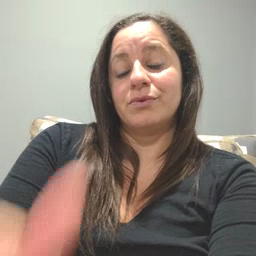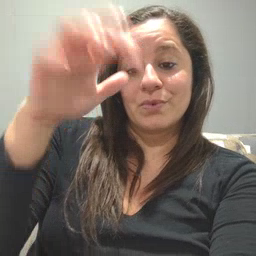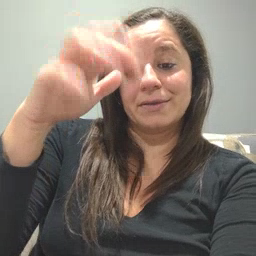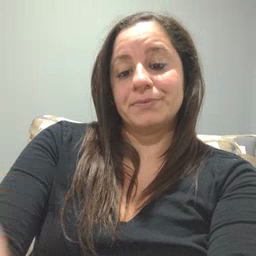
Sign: rain